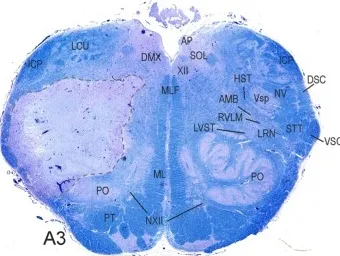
Transversal brainstem sections from caudal to rostral stained for Luxol fast blue to demonstrate the localization and extent of the stroke. Note that the left medial vestibular nucleus (MVN) and prepositus hypoglossi nucleus (PPH) are not included in the lesion (E,F).
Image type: pathology (immunostaining)